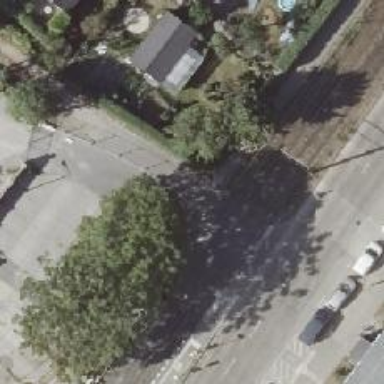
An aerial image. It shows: Road with stop sign.